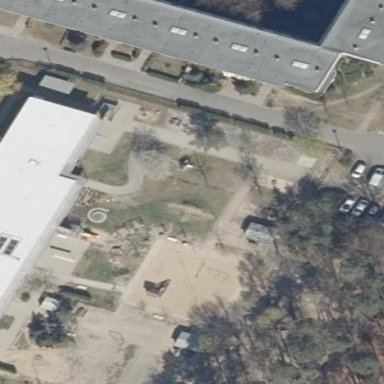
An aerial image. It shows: Kindergarten.